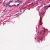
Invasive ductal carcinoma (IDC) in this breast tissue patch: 0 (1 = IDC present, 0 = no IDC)